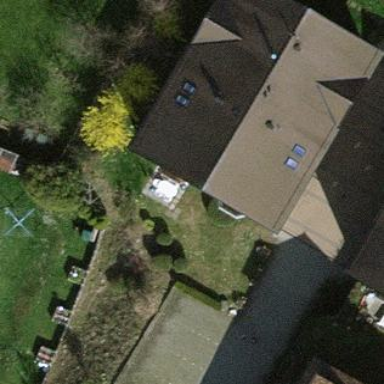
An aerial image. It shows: Simple house.